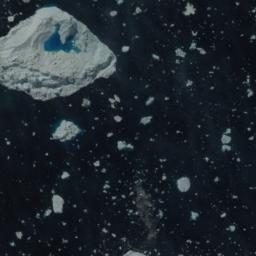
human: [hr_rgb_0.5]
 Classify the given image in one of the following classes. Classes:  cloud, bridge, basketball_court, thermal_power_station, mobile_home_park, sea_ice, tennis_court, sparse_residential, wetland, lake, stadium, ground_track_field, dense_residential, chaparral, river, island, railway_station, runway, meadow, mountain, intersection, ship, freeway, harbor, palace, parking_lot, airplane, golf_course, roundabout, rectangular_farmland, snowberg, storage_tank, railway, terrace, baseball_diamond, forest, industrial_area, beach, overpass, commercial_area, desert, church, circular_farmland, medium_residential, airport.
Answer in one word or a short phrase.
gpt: sea_ice